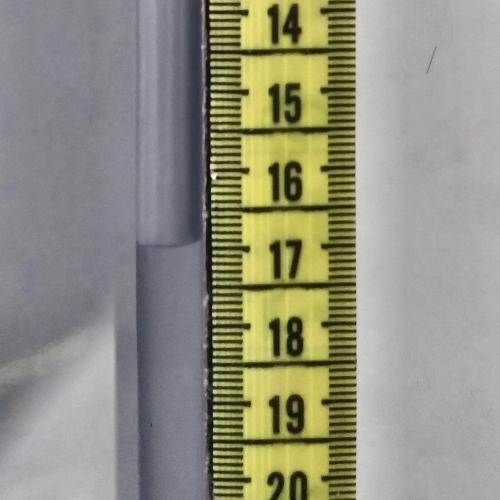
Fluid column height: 16.9 cm